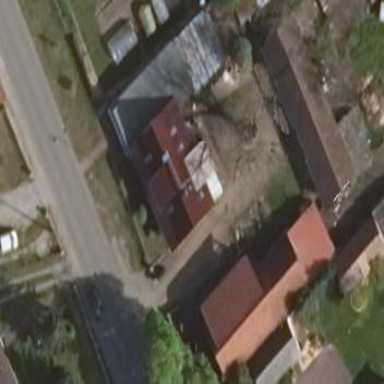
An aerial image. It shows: Guest house with gabled roof.